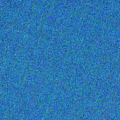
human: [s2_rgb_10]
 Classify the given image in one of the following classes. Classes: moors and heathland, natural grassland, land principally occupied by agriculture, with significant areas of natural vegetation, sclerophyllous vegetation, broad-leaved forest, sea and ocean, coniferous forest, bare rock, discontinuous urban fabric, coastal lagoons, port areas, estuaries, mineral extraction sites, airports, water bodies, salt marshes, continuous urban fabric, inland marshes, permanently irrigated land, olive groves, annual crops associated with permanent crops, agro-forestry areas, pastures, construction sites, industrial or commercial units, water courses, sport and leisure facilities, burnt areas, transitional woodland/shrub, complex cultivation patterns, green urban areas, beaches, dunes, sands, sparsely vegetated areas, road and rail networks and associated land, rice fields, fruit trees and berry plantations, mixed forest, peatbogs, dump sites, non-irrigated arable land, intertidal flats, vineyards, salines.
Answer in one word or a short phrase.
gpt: sea and ocean